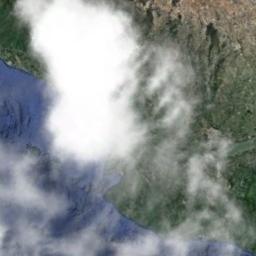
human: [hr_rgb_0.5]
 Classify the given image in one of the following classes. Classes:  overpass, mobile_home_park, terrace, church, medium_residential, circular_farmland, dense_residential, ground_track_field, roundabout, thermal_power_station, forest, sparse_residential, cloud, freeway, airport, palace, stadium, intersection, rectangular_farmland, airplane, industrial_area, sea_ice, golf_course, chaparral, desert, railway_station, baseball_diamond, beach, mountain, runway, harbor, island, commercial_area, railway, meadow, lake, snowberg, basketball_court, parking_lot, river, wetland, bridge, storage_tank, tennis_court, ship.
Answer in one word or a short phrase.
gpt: cloud